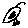
Label: bird